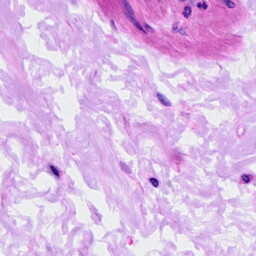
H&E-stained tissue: Ovarian